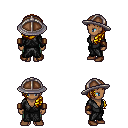
a pixel art fantasy rpg character, female body template, human, dark skin, gray robe, teal pants, blonde left-swept hairstyle, chain helm, leather bracers, brown shoes, four views (front, back, left, right), 2x2 character sprite sheet, small pixel art, hard edges, no anti-aliasing